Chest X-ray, PA view. Patient: 57 years old, sex M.
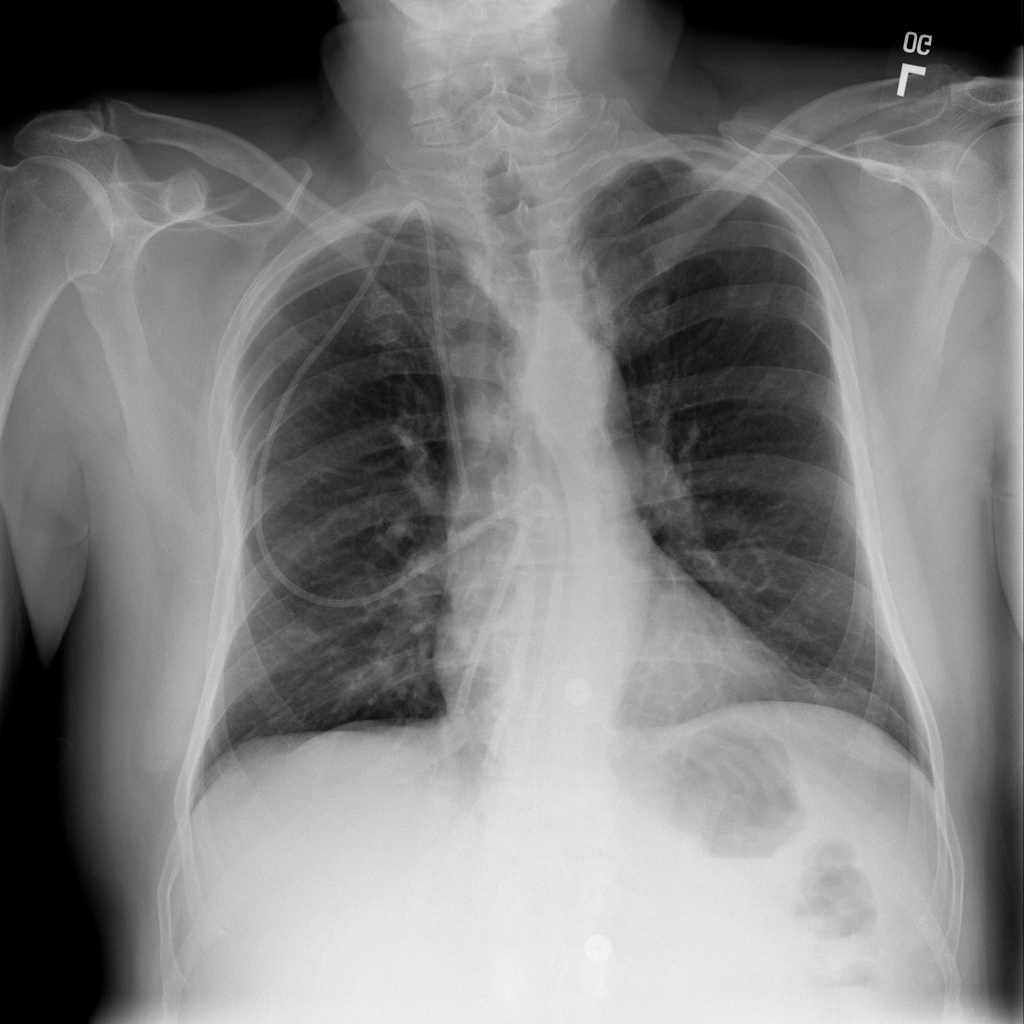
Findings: No Finding